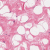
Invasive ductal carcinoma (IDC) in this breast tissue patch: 0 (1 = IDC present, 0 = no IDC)